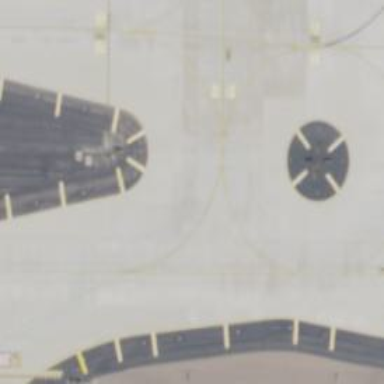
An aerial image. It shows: View of taxiway at the airport.